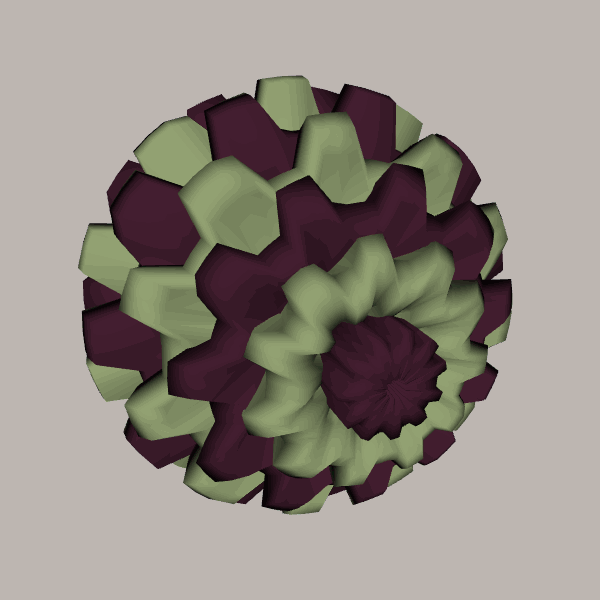
Background: light